Field crop: tomato
Growth stage: 2
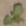
Species: solanum